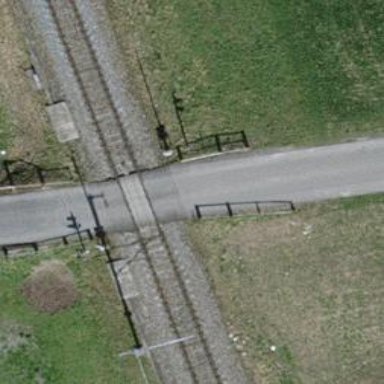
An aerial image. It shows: Level crossing along the railway.